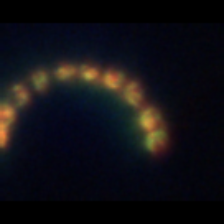
Taxon: Chaetoceros
Group: Diatoms